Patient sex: M
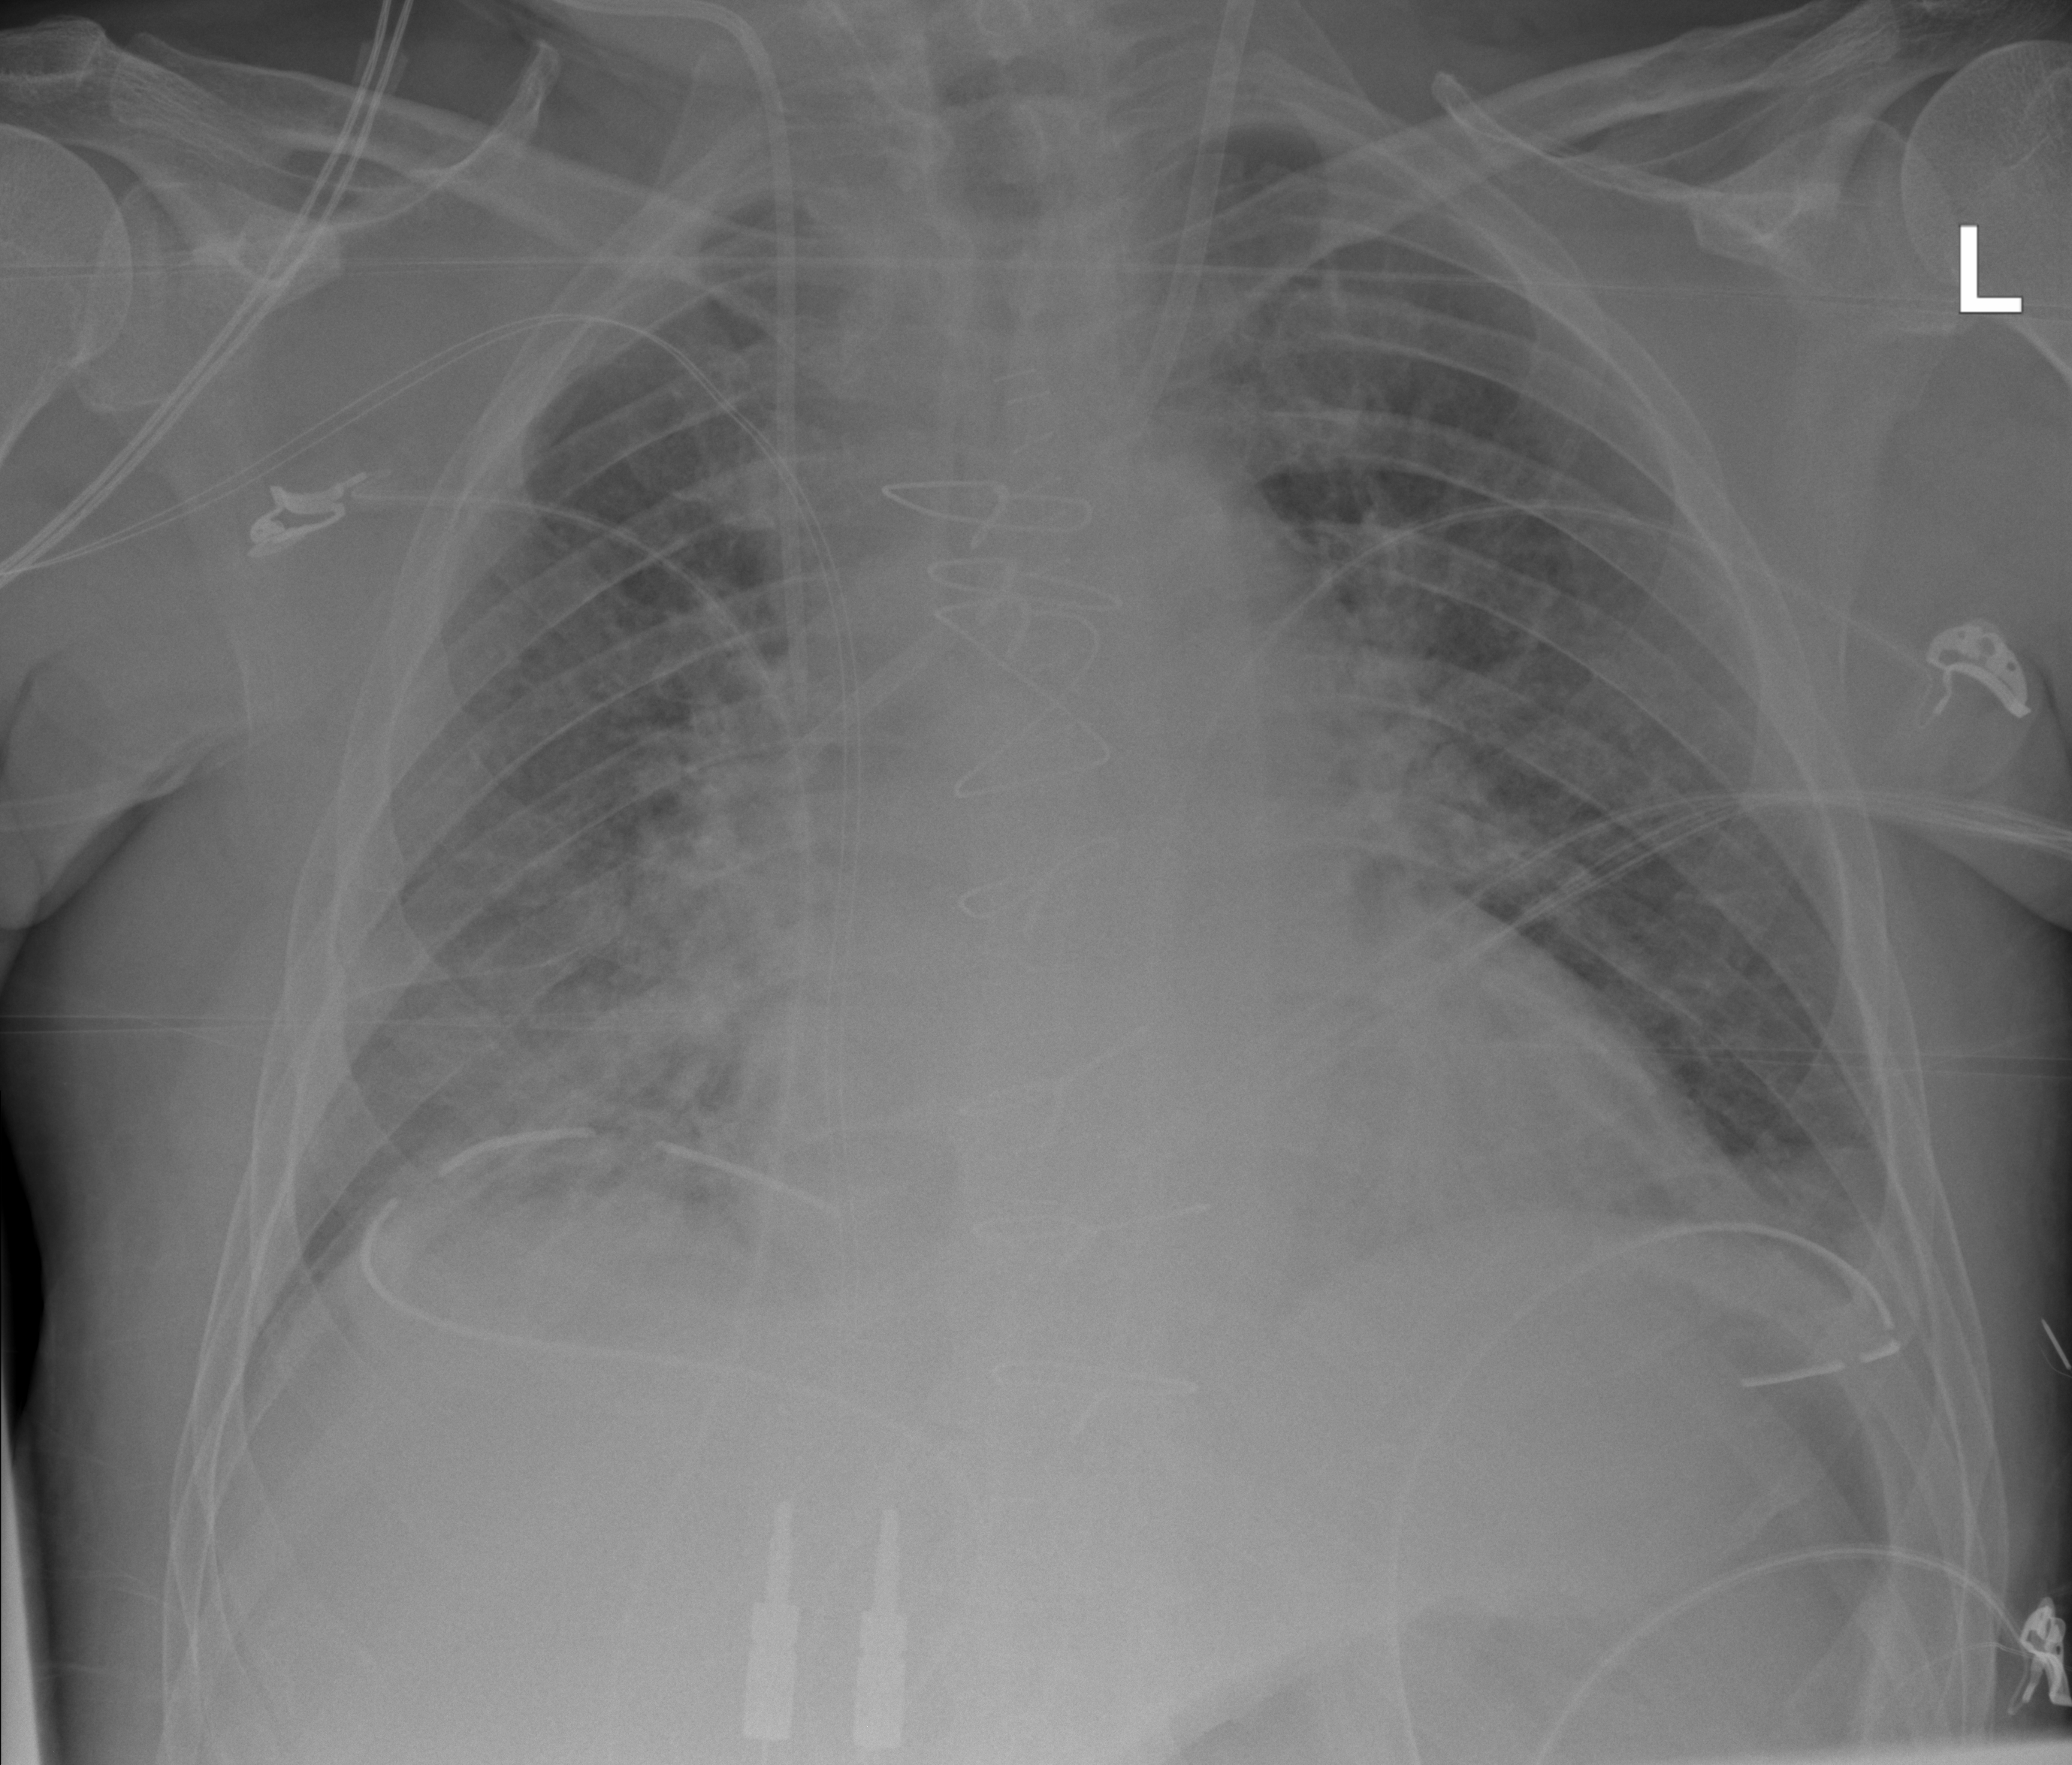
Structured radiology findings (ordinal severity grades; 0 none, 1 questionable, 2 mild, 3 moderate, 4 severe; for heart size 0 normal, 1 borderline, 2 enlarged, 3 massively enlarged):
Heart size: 2
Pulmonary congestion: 3
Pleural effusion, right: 0
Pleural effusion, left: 2
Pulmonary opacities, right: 3
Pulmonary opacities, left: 2
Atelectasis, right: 2
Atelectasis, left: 2